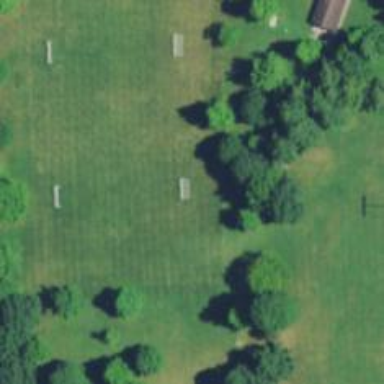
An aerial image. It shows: Soccer pitch for leisureland activities.